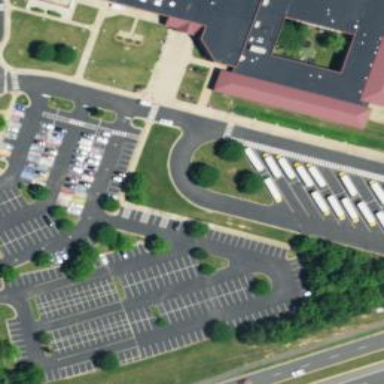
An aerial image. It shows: Parking space.